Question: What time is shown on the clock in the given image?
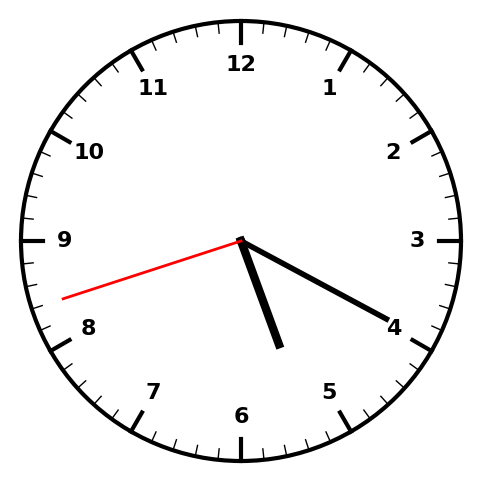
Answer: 05:19:42